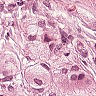
Metastatic tissue present: yes